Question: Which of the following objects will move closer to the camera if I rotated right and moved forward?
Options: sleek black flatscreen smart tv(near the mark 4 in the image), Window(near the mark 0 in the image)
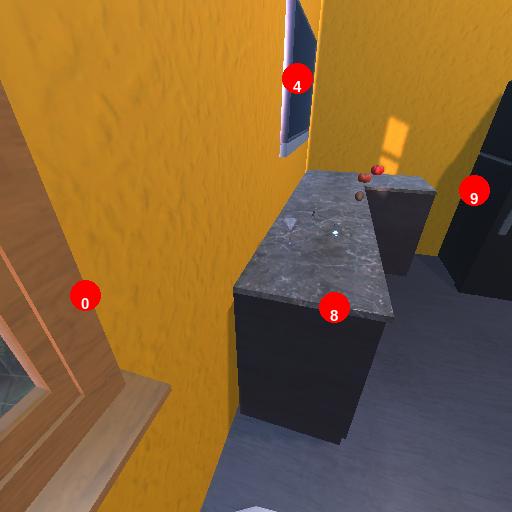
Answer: sleek black flatscreen smart tv(near the mark 4 in the image)